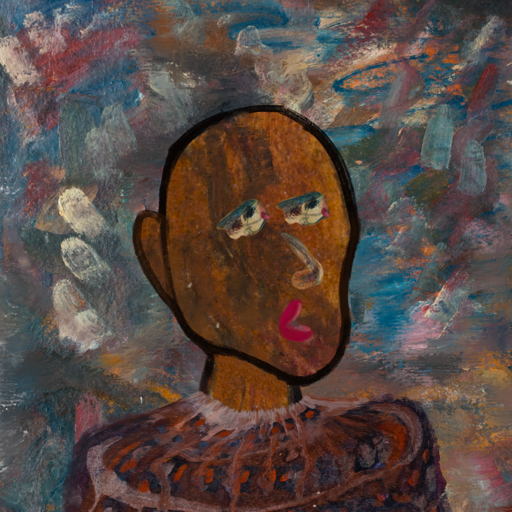
Background: Boggyland, Head And Neck Side: Mosgoul, Face Side: Pipe, Bust: Hypocrite, Hair Side: Blank, Head Accessory: Blank, Second Necklace: Blank, Necklace: Blank, Baby: Blank